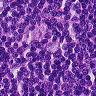
Metastatic tissue present: yes